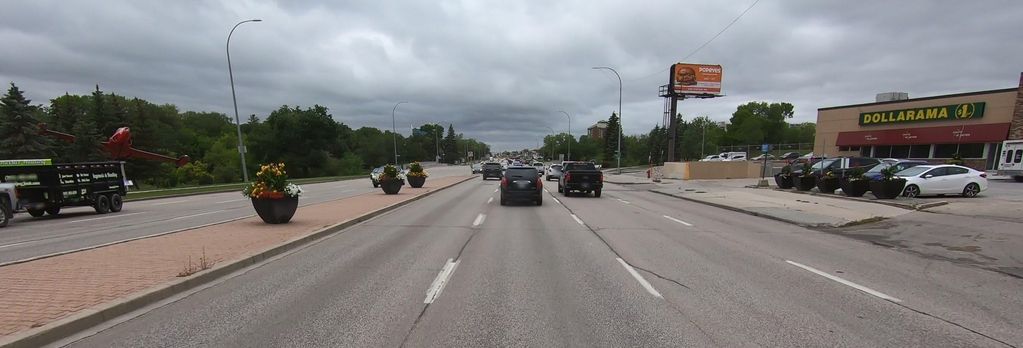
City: winnipeg